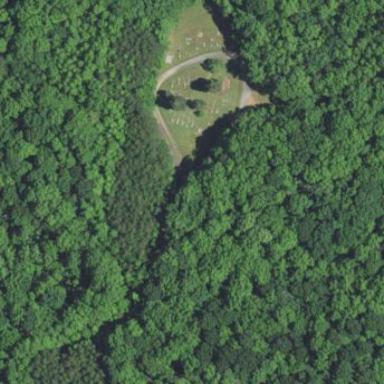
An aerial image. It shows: Cemetery.